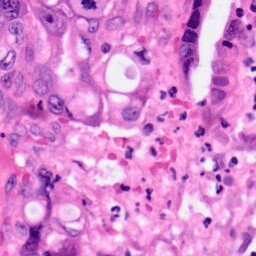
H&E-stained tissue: Pancreatic